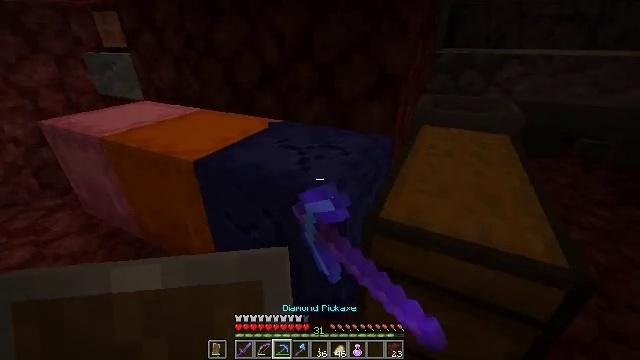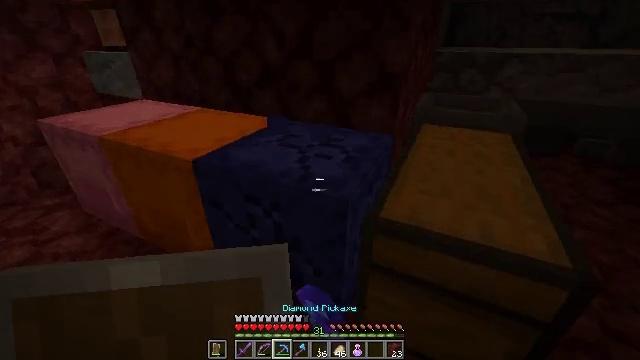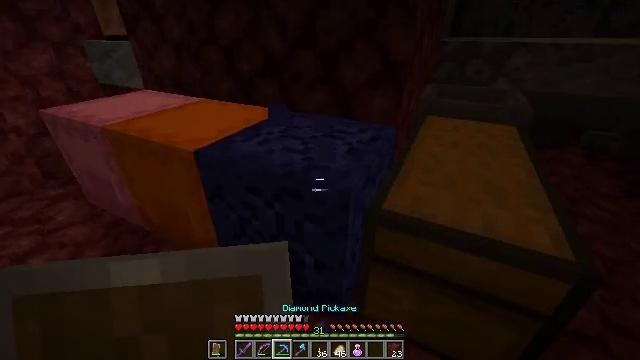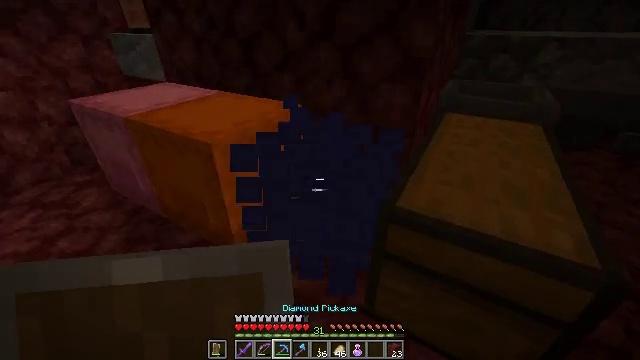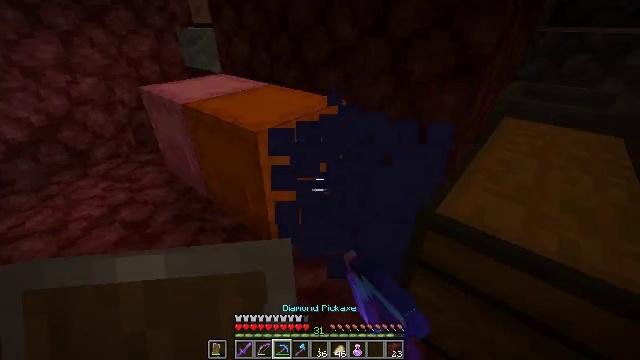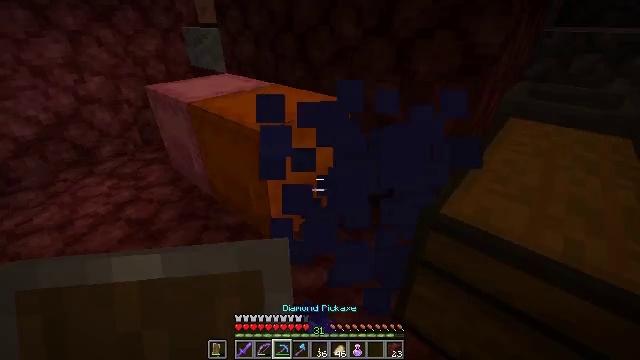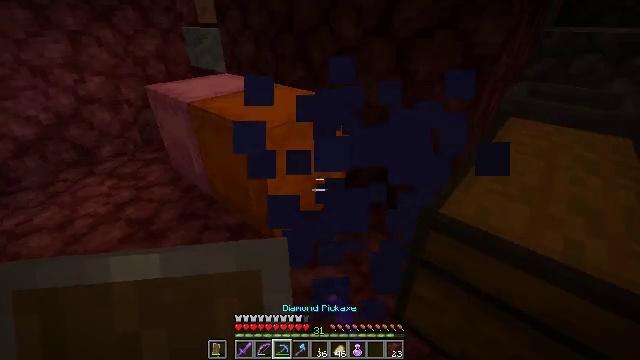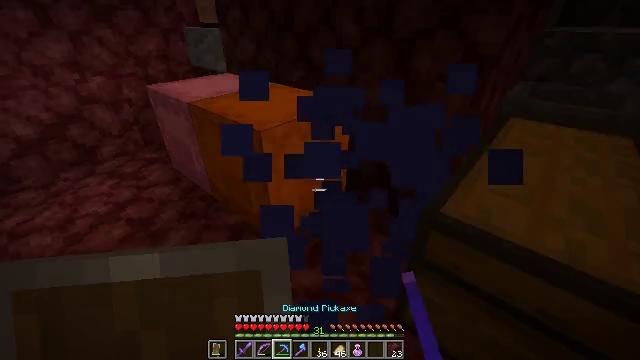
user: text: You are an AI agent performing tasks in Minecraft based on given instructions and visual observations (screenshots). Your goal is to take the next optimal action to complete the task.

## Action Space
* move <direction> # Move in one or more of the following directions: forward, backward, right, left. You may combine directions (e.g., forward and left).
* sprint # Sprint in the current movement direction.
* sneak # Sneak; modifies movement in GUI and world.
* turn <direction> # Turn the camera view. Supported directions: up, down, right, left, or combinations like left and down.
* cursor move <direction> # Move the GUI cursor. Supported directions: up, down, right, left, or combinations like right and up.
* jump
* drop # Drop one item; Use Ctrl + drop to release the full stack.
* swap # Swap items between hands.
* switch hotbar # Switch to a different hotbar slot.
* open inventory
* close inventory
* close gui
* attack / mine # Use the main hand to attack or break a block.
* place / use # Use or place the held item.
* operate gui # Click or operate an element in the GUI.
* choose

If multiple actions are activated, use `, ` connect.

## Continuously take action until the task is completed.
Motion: motion action
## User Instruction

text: Attack the blue shulker box to gather it.
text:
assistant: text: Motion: attack / mine
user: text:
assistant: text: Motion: turn down, attack / mine
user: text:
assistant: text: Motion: turn left and down, attack / mine
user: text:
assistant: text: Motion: turn left, attack / mine
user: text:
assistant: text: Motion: attack / mine
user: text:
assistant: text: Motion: attack / mine
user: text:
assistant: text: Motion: attack / mine
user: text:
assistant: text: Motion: attack / mine